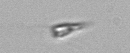
Label: Calciopappus